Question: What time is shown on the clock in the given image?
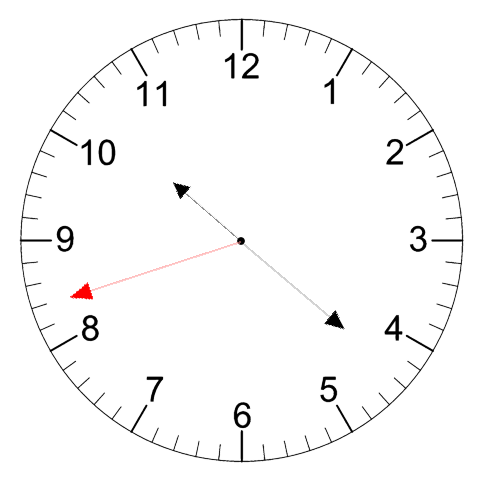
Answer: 10:21:42